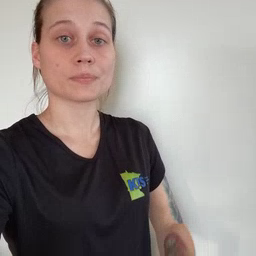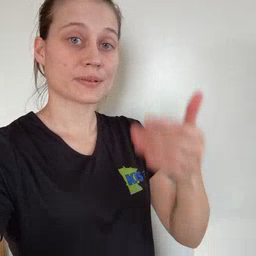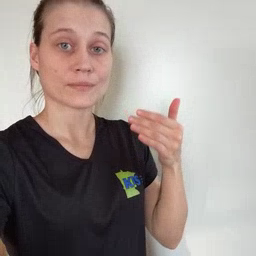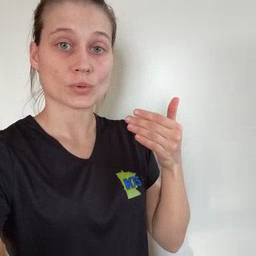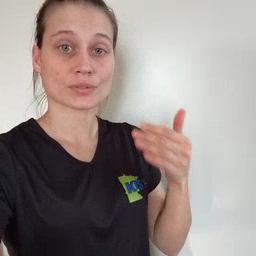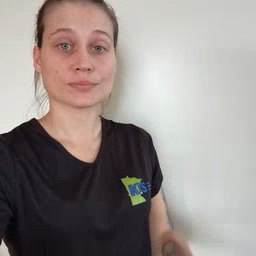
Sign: before